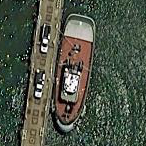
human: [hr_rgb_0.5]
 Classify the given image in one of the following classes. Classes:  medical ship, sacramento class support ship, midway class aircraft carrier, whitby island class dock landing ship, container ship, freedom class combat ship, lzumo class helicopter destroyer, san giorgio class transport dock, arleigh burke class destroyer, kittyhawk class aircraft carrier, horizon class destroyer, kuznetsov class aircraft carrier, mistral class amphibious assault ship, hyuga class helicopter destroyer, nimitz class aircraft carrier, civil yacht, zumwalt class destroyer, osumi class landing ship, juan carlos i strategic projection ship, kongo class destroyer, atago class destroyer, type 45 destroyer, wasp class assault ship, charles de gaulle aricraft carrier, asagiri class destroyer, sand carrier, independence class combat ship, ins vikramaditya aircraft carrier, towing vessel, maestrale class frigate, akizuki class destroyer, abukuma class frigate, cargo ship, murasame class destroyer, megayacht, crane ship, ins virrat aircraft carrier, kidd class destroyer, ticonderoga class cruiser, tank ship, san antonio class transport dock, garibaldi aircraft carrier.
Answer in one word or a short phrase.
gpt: Towing vessel